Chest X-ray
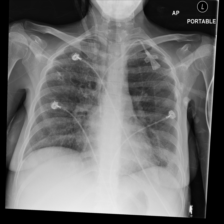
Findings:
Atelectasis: negative
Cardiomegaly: negative
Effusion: negative
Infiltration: negative
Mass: negative
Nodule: negative
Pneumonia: negative
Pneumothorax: negative
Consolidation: positive
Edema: negative
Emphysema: negative
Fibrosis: positive
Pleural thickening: positive
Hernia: negative